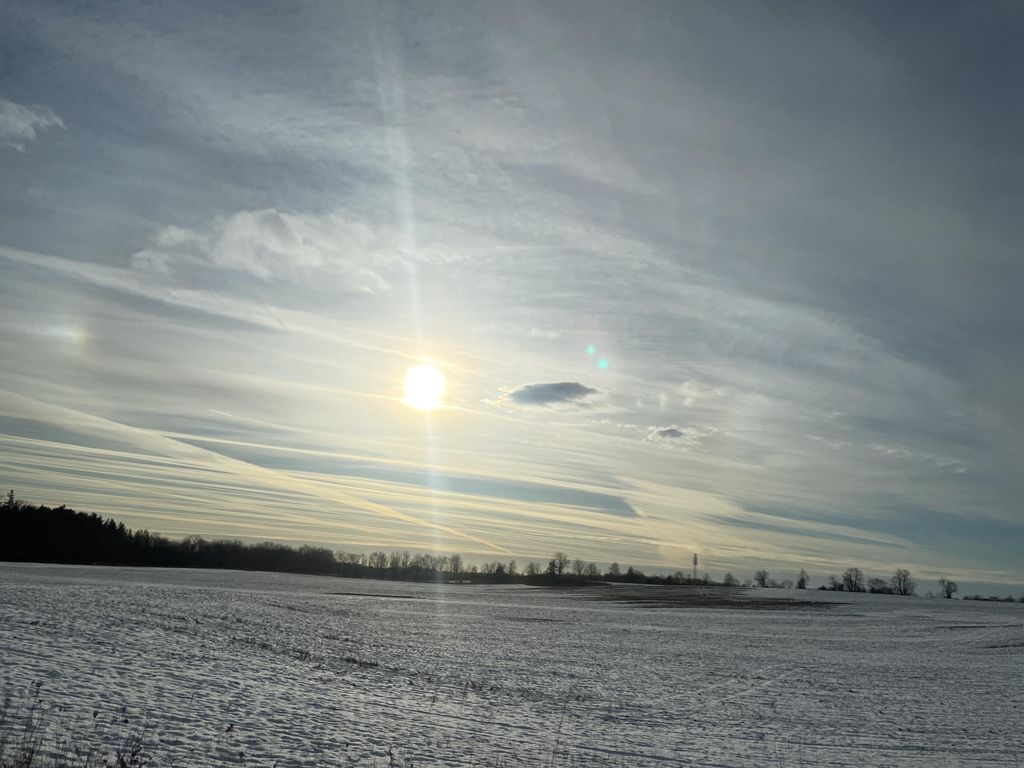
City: kitchener-waterloo